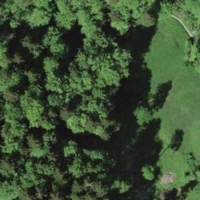
EUNIS habitat code: 44
Species observed at this site:
Pholidoptera griseoaptera